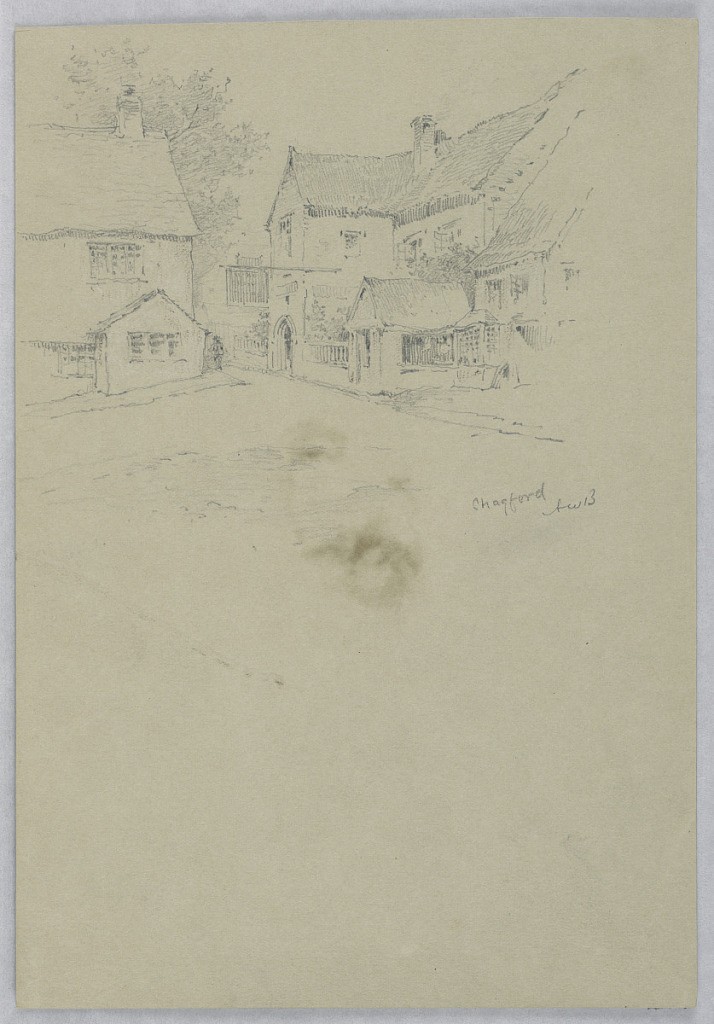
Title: Chagford
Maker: Arnold William Brunner, American, 1857–1925
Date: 1870–80
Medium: Graphite on green-grey paper
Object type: Drawing
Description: Driveway leading to a large cottages, in upper background. Right three cottages, left one.